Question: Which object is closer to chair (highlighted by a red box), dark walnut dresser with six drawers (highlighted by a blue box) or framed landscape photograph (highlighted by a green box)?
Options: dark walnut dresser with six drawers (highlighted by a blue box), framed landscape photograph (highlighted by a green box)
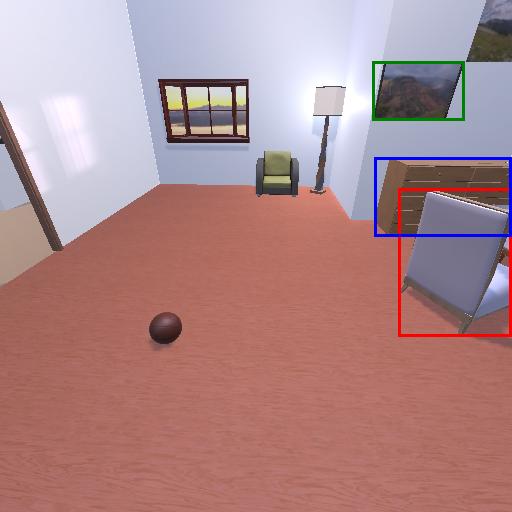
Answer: dark walnut dresser with six drawers (highlighted by a blue box)